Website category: restaurant
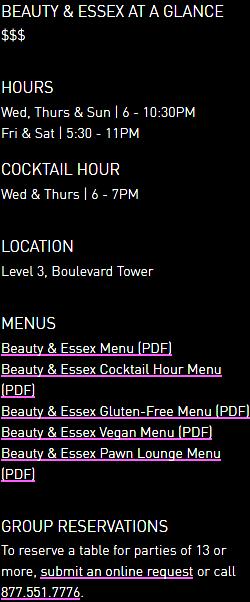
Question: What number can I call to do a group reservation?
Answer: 877.551.7776

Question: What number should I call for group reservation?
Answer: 877.551.7776

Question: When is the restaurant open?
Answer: Wed, Thurs & Sun | 6 - 10:30PM Fri & Sat | 5:30 - 11PM

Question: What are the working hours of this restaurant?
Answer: Wed, Thurs & Sun | 6 - 10:30PM Fri & Sat | 5:30 - 11PM

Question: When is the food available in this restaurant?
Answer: Wed, Thurs & Sun | 6 - 10:30PM Fri & Sat | 5:30 - 11PM

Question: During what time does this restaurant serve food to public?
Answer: Wed, Thurs & Sun | 6 - 10:30PM Fri & Sat | 5:30 - 11PM

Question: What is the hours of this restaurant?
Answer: Wed, Thurs & Sun | 6 - 10:30PM Fri & Sat | 5:30 - 11PM

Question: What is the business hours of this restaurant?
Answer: Wed, Thurs & Sun | 6 - 10:30PM Fri & Sat | 5:30 - 11PM

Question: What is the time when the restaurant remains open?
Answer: Wed, Thurs & Sun | 6 - 10:30PM Fri & Sat | 5:30 - 11PM

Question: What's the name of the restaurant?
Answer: Beauty & Essex at a glance

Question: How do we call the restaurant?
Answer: Beauty & Essex at a glance

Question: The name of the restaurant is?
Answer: Beauty & Essex at a glance

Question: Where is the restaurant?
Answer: Level 3, Boulevard Tower

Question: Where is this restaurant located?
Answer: Level 3, Boulevard Tower

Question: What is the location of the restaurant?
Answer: Level 3, Boulevard Tower

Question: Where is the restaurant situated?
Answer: Level 3, Boulevard Tower

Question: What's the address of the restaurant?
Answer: Level 3, Boulevard Tower

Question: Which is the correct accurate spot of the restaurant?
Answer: Level 3, Boulevard Tower

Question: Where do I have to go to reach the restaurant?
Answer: Level 3, Boulevard Tower

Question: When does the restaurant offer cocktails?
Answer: Wed & Thurs | 6 - 7PM

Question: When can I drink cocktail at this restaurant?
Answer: Wed & Thurs | 6 - 7PM

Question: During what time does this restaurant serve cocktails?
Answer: Wed & Thurs | 6 - 7PM

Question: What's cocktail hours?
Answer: Wed & Thurs | 6 - 7PM